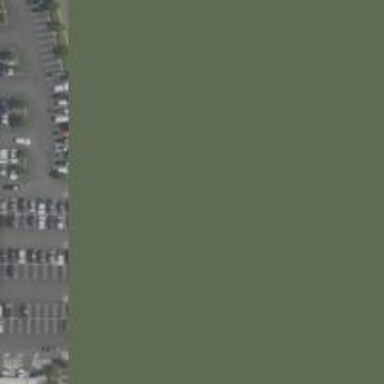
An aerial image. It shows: Building used for car shop.